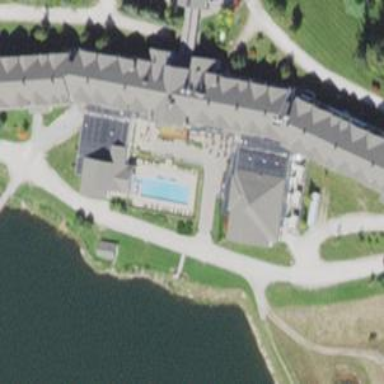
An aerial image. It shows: Hotel building.